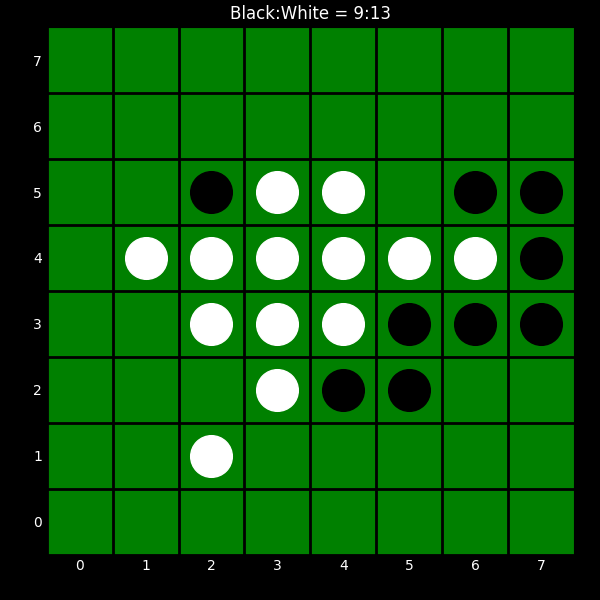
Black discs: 9
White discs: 13